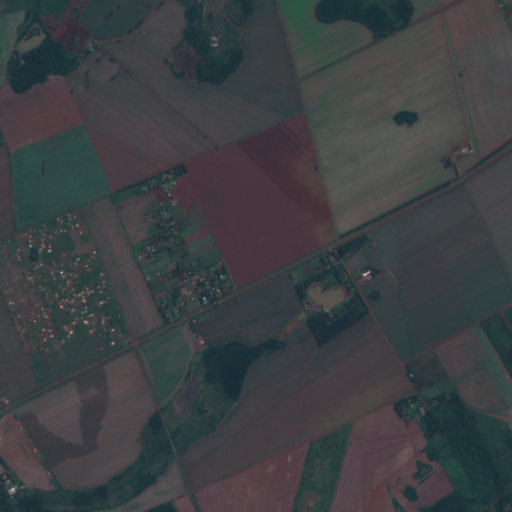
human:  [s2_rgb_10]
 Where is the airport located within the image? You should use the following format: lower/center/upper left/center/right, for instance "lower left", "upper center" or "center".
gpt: The airport is located in the lower right of the image.
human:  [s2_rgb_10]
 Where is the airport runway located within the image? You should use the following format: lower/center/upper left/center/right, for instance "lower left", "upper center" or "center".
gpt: The airport runway is located in the lower center of the image.
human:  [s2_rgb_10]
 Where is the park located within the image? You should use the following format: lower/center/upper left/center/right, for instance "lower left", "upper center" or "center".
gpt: The park is located in the lower left of the image.
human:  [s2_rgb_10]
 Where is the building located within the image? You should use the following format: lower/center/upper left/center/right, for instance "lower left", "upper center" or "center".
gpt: There is no building in the image.